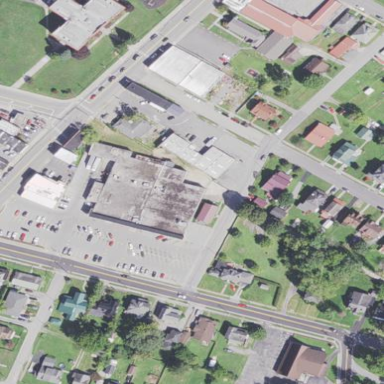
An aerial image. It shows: Supermarket located in building.